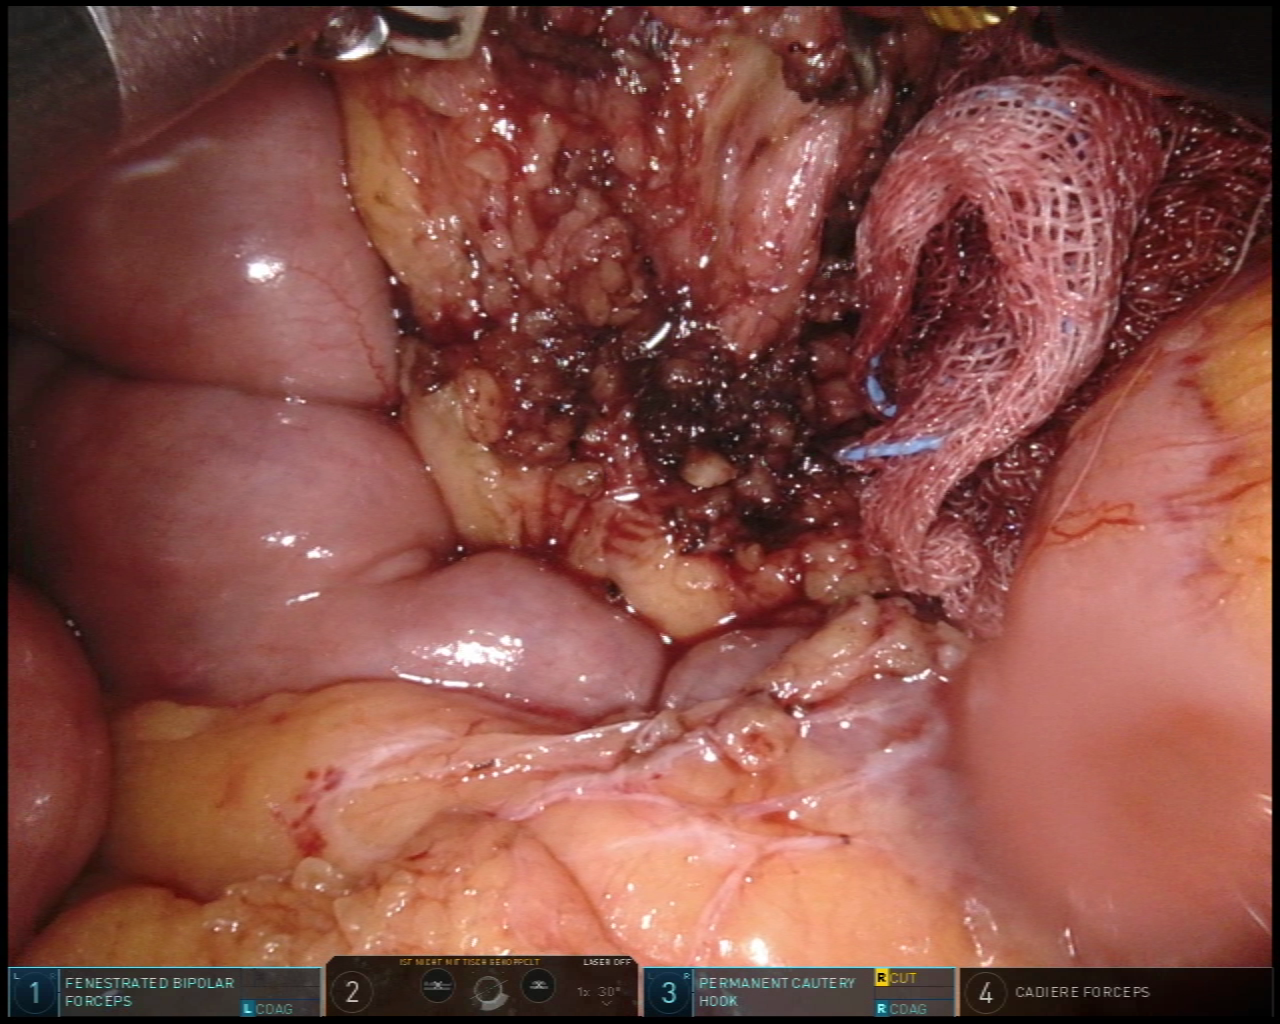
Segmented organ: inferior_mesenteric_artery
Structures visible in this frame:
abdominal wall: no
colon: no
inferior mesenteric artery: yes
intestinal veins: no
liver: no
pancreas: no
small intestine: yes
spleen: no
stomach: no
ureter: no
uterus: no
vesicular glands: no